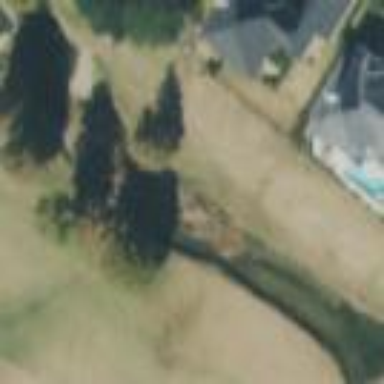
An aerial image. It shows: Water hazard on golf course.